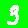
Digit: 3